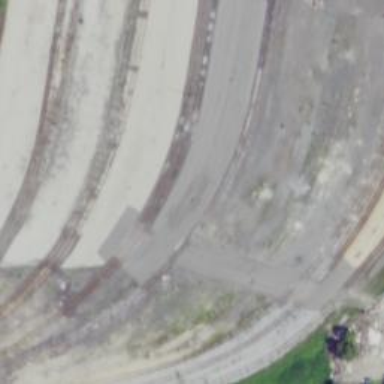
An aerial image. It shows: Railway yard.